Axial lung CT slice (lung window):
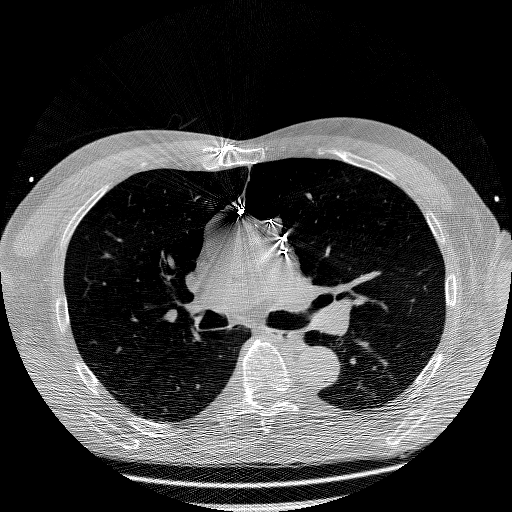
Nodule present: no